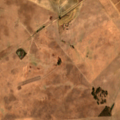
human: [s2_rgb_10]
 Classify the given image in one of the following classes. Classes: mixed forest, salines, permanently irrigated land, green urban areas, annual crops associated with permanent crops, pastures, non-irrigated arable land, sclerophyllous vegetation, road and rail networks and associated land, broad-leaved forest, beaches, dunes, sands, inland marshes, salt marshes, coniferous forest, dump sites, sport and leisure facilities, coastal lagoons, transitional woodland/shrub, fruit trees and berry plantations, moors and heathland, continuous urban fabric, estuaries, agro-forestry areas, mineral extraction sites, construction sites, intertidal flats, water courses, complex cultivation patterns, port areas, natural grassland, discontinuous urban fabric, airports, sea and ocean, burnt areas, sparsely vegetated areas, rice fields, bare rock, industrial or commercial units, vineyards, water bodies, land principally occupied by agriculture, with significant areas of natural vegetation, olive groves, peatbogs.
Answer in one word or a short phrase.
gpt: non-irrigated arable land, vineyards, olive groves